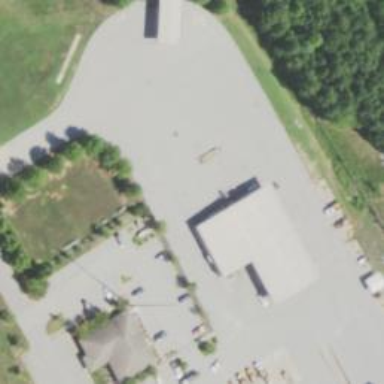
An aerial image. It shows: Industrial outdoor substation.